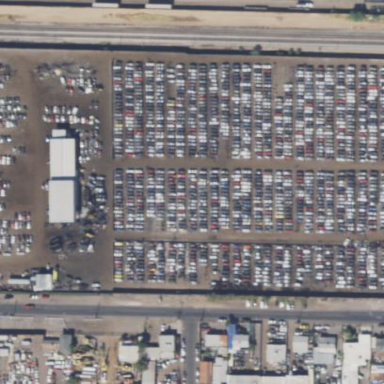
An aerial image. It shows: Industrial area designated as scrap yard or junk yard.